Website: crate-barrel
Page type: receipt
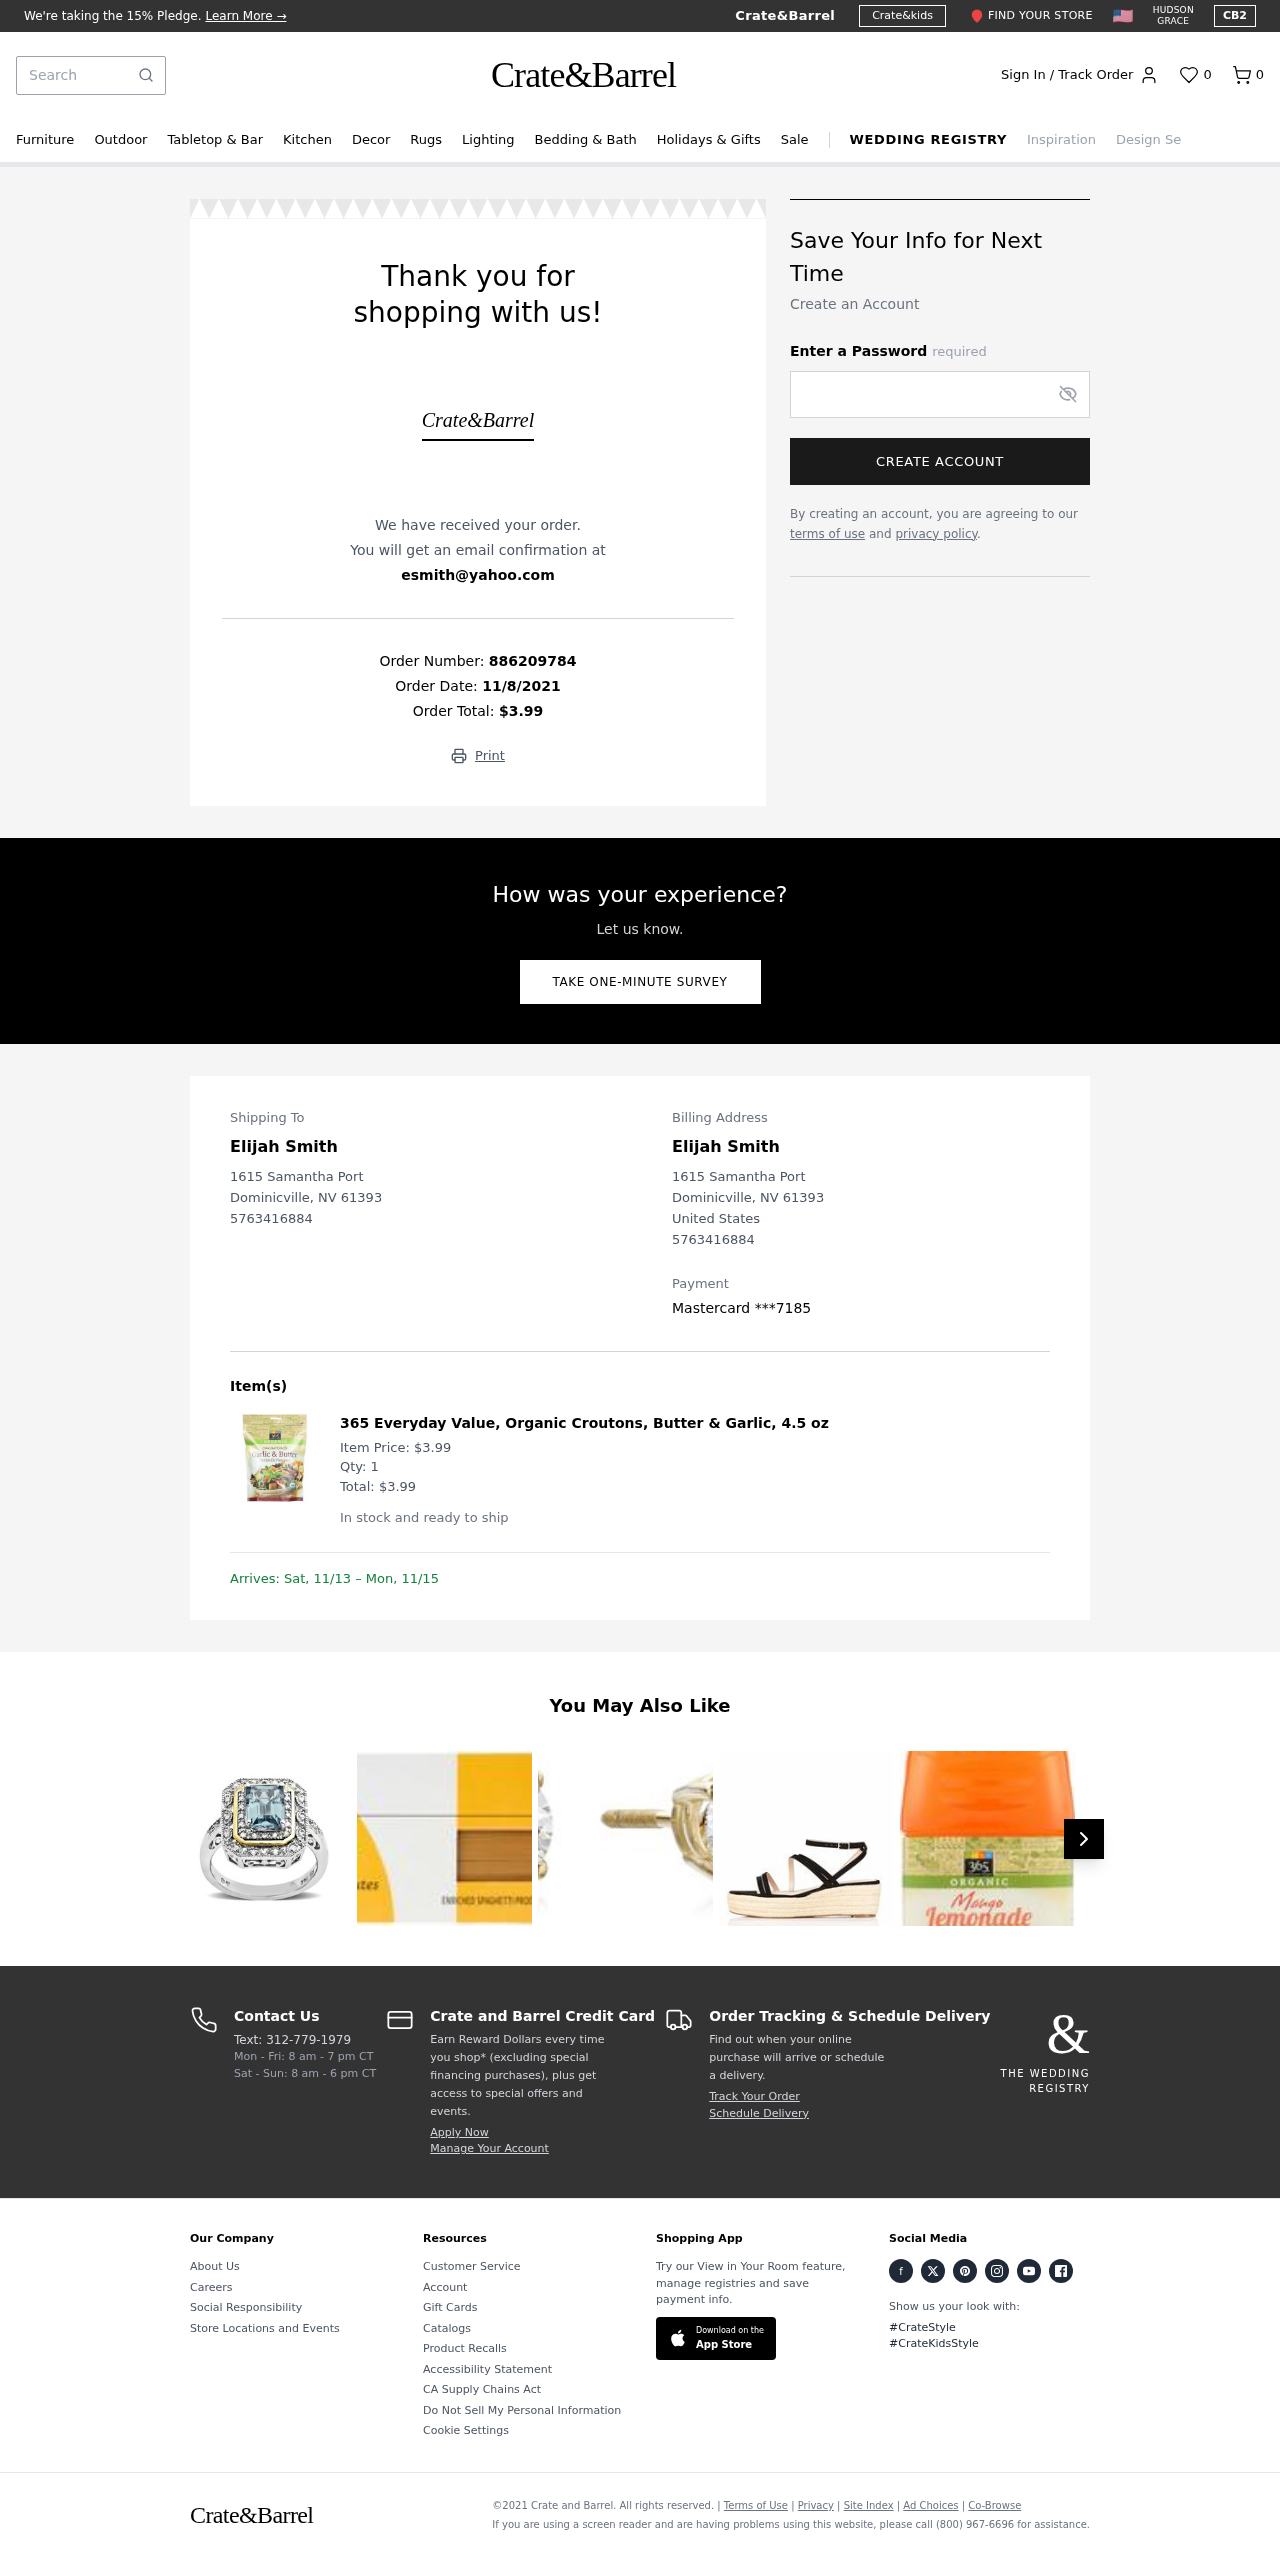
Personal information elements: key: PII_CARD_LAST4
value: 7185
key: PII_CARD_TYPE
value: Mastercard
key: PII_CITY
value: Dominicville
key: PII_COUNTRY
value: United States
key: PII_EMAIL
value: esmith@yahoo.com
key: PII_FULLNAME
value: Elijah Smith
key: PII_PHONE
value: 5763416884
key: PII_POSTCODE
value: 61393
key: PII_STATE_ABBR
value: NV
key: PII_STREET
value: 1615 Samantha Port
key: PII_FULLNAME2
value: Elijah Smith
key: PII_CITY2
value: Dominicville
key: PII_STATE_ABBR2
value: NV
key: PII_POSTCODE_FULL
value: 61393
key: PII_POSTCODE_NUMERIC
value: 61393
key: PII_PHONE2
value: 5763416884
Product elements: key: PRODUCT1_NAME
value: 365 Everyday Value, Organic Croutons, Butter & Garlic, 4.5 oz
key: PRODUCT1_PRICE
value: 3.99
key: PRODUCT1_QUANTITY
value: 1
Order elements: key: ORDER_NUM_ITEMS
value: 0
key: ORDER_ID
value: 886209784
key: ORDER_DATE
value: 11/8/2021
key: ORDER_TOTAL
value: $3.99
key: ORDER_ITEM_TOTAL
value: $3.99
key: ORDER_DELIVERY_DATE
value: Sat, 11/13 – Mon, 11/15
Search elements: key: HEADER_SEARCH
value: Search
Other elements: key: FAVORITES_COUNT
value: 0